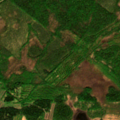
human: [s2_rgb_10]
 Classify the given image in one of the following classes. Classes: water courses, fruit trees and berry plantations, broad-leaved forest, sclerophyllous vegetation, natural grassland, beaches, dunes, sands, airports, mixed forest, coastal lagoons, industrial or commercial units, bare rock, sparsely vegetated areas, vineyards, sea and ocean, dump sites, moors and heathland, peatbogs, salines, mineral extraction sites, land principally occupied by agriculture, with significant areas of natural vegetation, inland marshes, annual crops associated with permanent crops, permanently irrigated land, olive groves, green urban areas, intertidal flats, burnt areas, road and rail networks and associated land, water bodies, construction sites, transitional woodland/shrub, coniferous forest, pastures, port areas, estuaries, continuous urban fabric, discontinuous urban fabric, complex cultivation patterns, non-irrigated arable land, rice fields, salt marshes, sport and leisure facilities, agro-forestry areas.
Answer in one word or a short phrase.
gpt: land principally occupied by agriculture, with significant areas of natural vegetation, mixed forest, transitional woodland/shrub